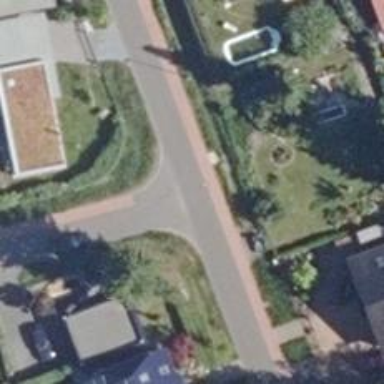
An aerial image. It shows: Smooth asphalt road in residential area.